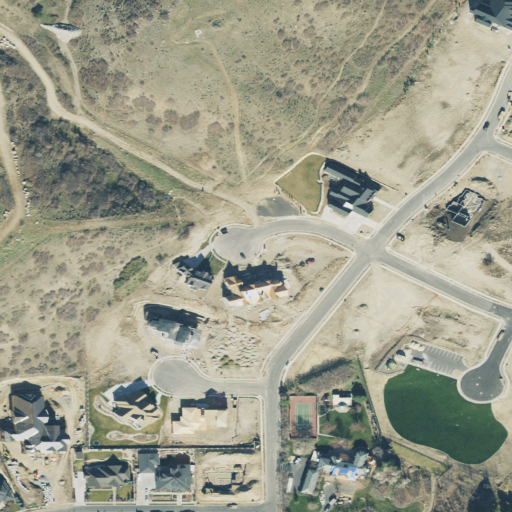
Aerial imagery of valley in Utah named Big Hollow containing shrub, pasture, open development, cultivated crops, low intensity development, medium intensity development, and mixed forest